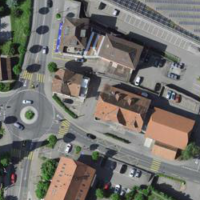
EUNIS habitat code: 54
Species observed at this site:
Pica pica
Corvus corone
Passer domesticus
Turdus merula
Sturnus vulgaris
Columba palumbus